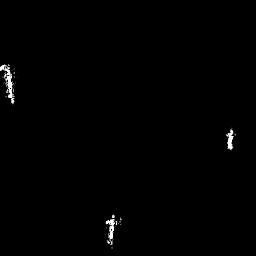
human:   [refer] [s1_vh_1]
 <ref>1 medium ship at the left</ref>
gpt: <box>[[0, 23, 7, 39, 0]]</box>